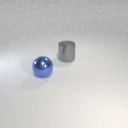
large blue metal sphere to the left of large gray metal cylinder